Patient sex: F
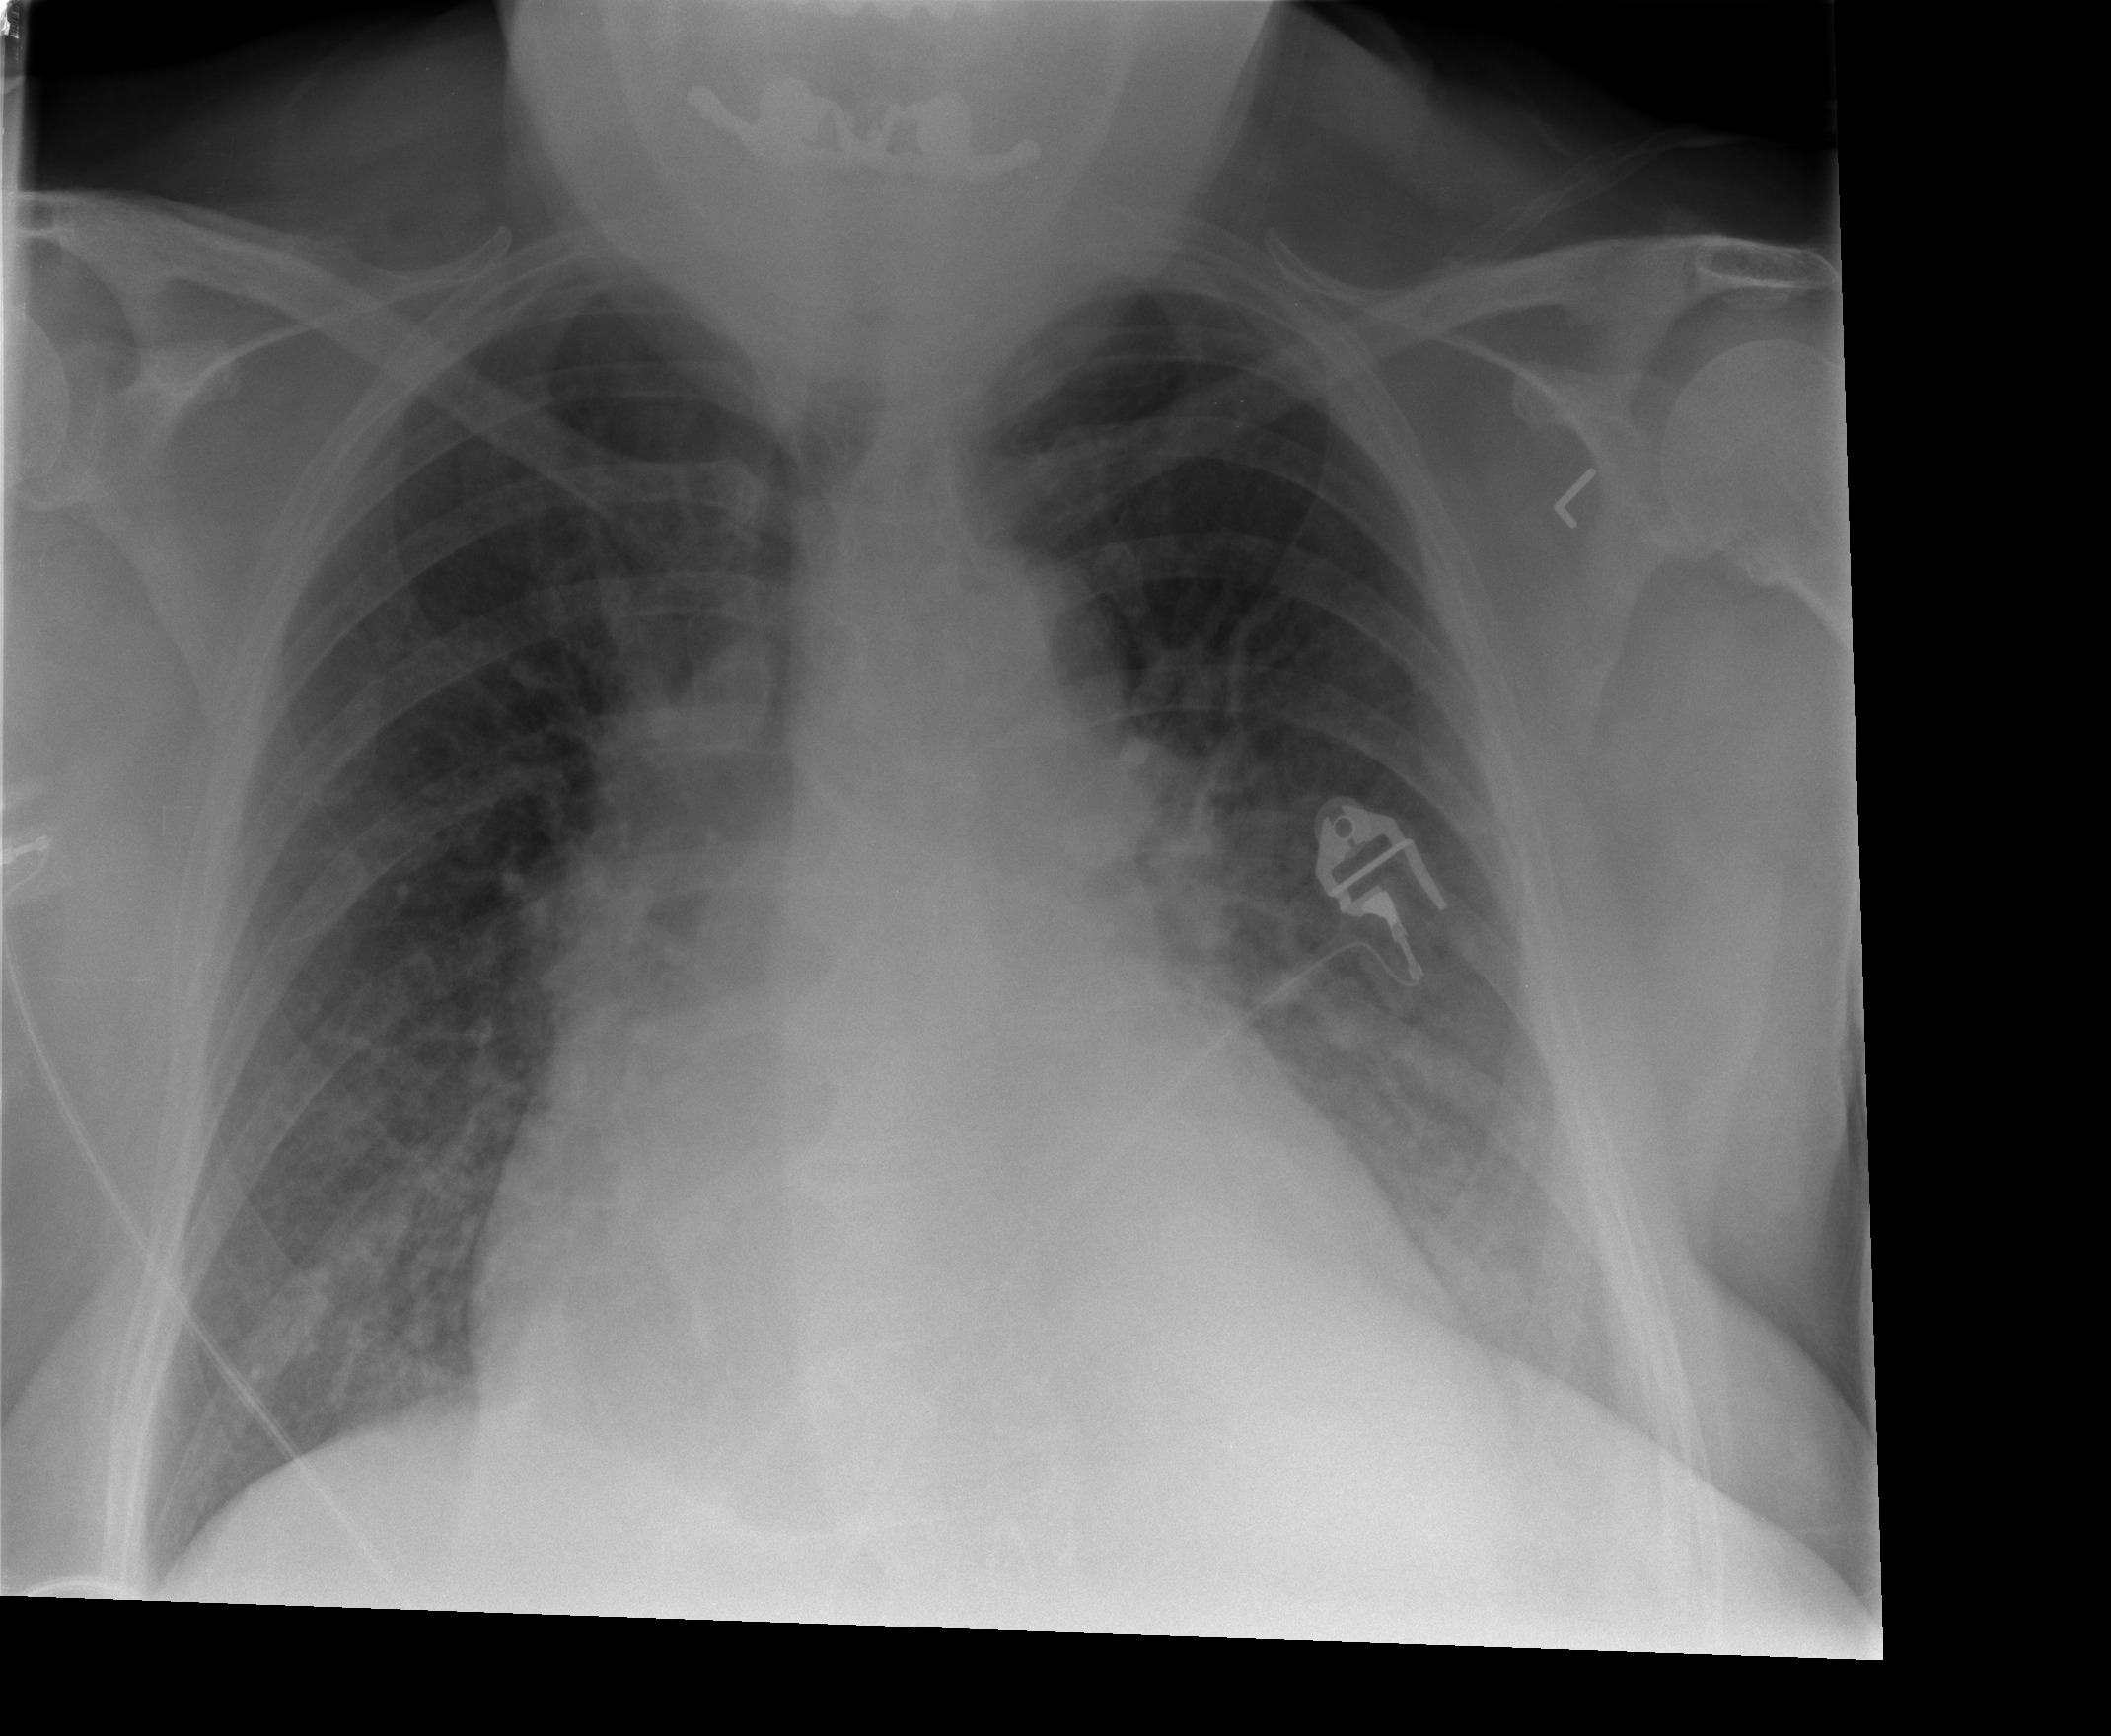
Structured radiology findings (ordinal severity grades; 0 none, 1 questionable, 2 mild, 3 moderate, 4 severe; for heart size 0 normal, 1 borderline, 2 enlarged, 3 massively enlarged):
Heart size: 3
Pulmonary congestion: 3
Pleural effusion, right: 0
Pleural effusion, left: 2
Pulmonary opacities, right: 2
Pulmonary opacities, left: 2
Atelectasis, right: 1
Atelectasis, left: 2